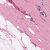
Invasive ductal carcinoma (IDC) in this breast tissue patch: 1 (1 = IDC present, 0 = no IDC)